Field crop: maize
Growth stage: 1
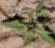
Species: atriplex